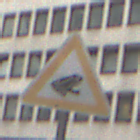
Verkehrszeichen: AmphibienwanderungLinks
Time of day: Midday
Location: Outdoor (Urban)
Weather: Overcast
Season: NotSpecified
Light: Natural